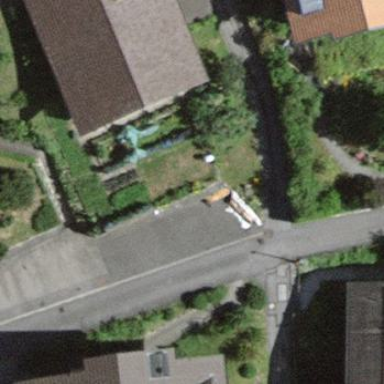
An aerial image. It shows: Garage.